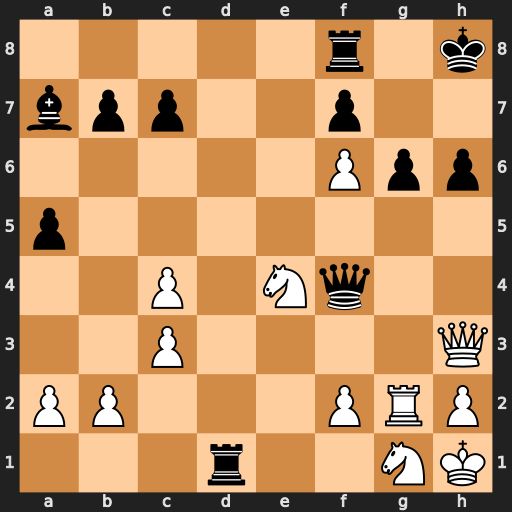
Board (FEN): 5r1k/bpp2p2/5Ppp/p7/2P1Nq2/2P4Q/PP3PRP/3r2NK
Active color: w
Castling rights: -
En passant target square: -
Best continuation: Rg4 Qc1 Ng5 h5 Nxf7+ Rxf7 Rxg6